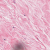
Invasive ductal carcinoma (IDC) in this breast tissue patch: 0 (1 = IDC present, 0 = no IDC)